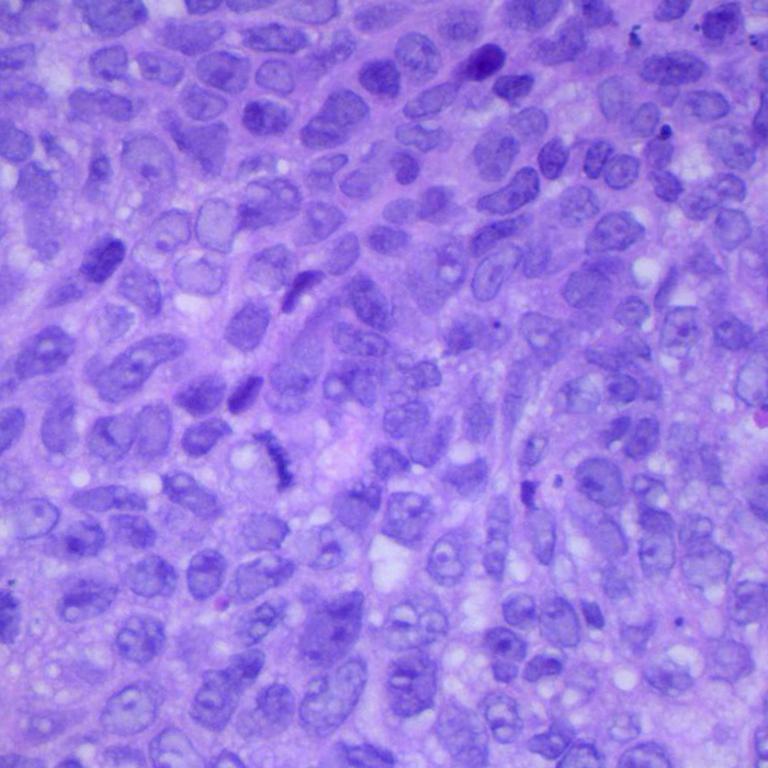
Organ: lung
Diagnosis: squamous carcinomas